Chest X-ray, AP view. Patient: 61 years old, sex M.
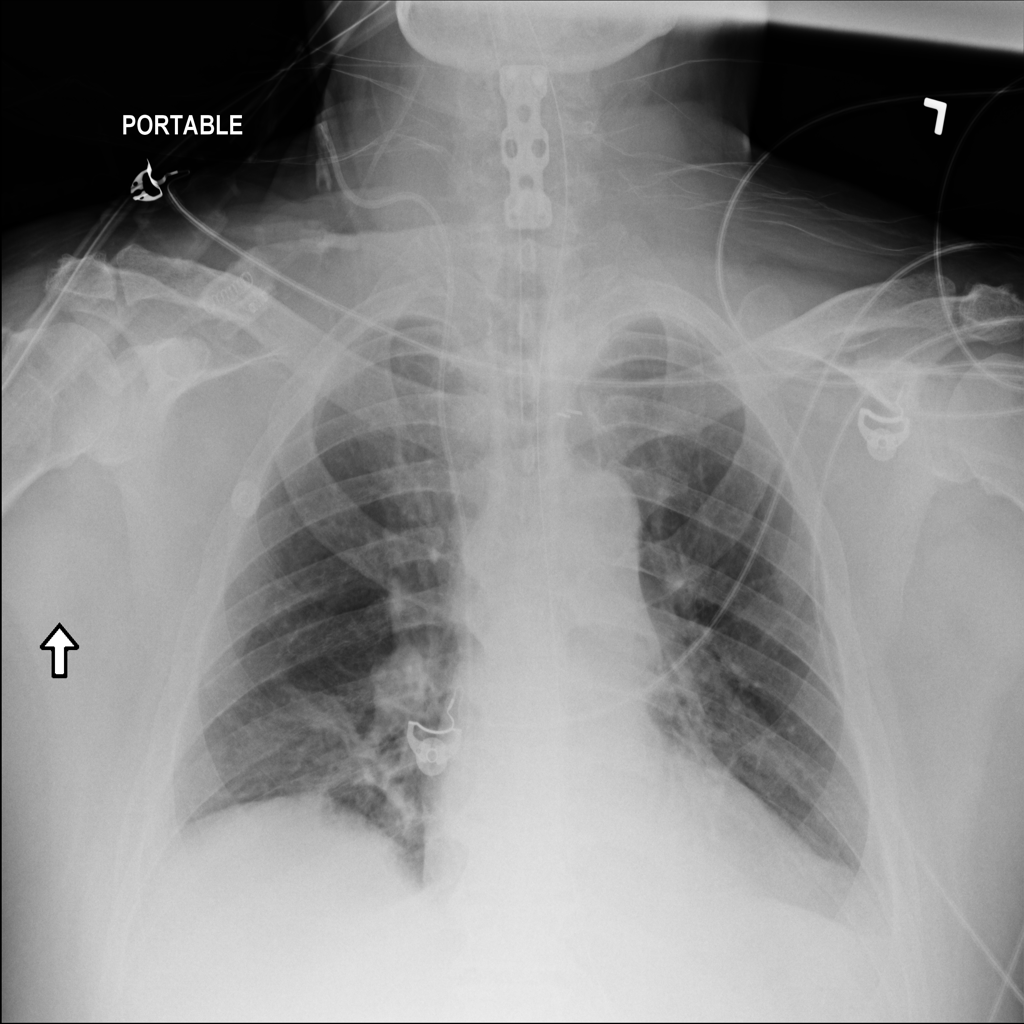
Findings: Atelectasis, Infiltration, Mass